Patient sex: M
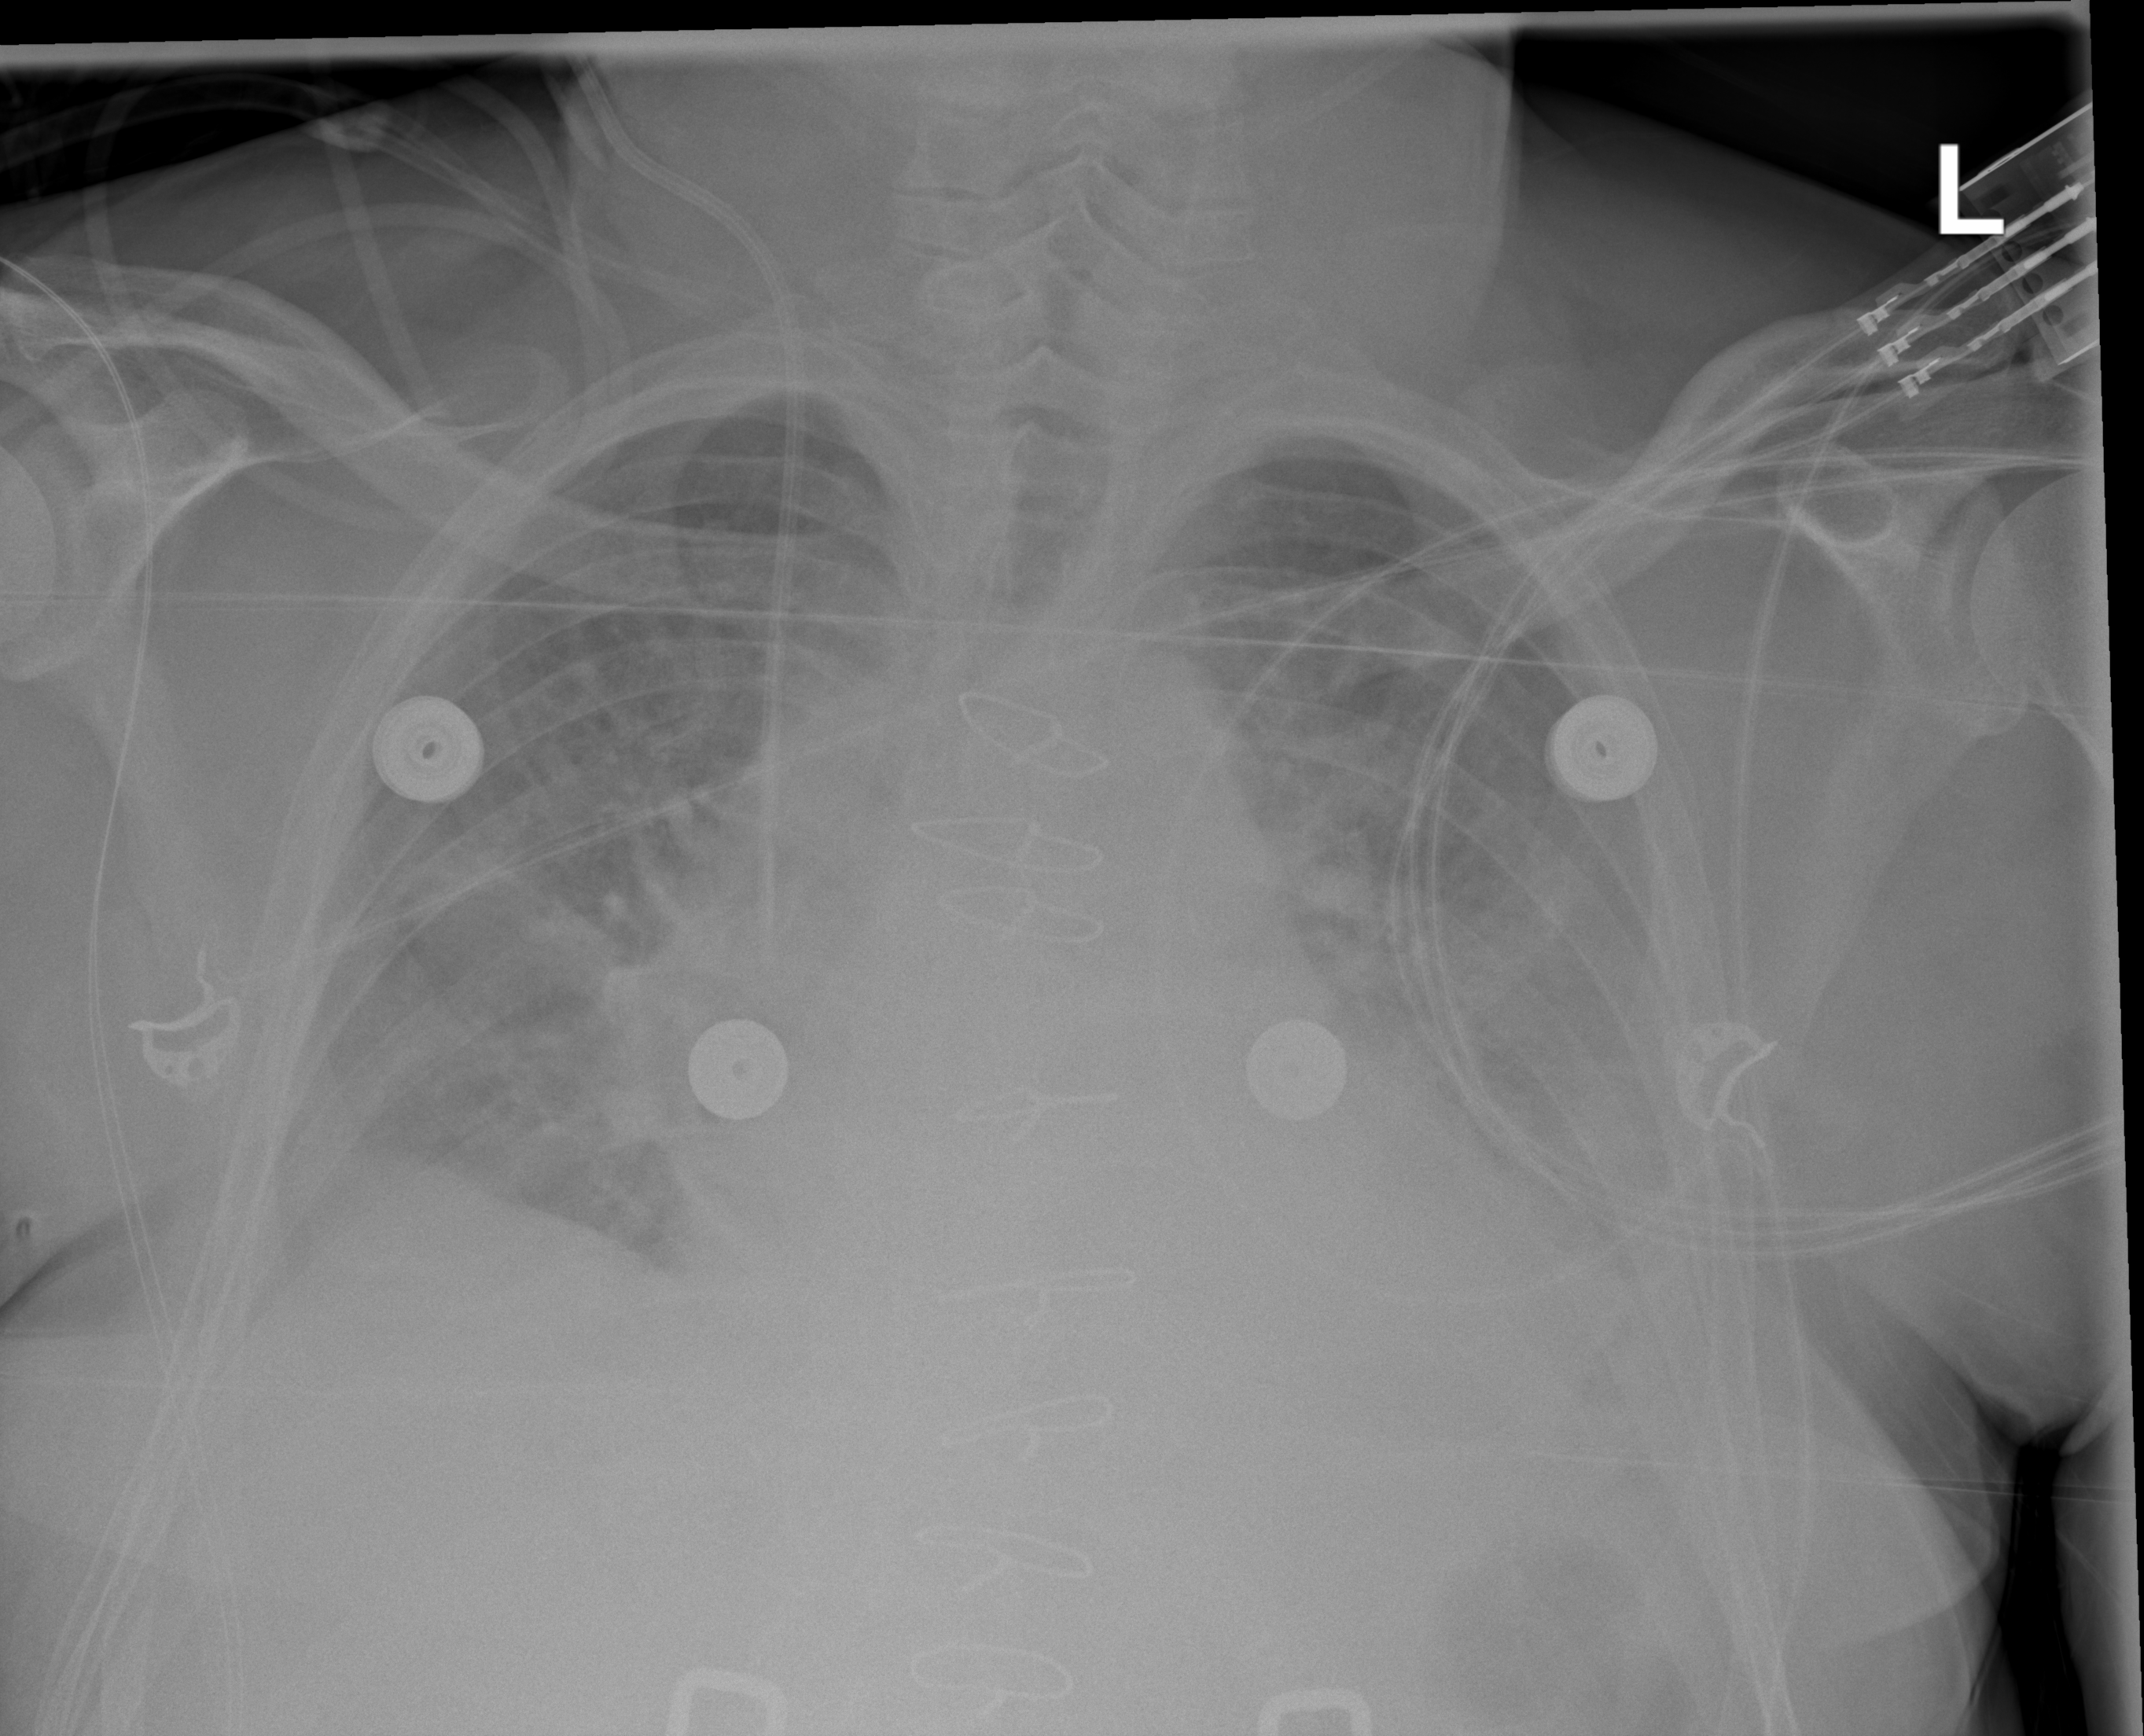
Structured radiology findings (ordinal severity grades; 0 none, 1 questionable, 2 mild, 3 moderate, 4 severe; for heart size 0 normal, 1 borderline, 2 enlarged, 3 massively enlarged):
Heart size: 0
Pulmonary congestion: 1
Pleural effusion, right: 2
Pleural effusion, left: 2
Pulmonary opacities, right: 2
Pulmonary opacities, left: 0
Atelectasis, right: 2
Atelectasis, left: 2